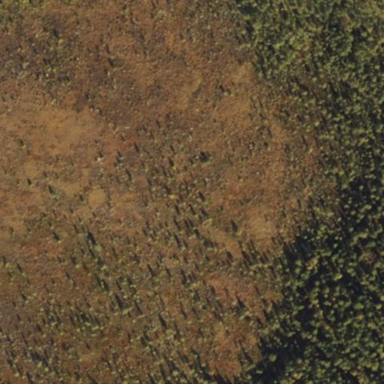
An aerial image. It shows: Bog wetland.